Question: I'm intergrating openId in already developed code (mvc3/razor)
I changed the default route to Account/LogOn from Home/Index
When I viewed "View page source" from browser(right click), _Layout.cshtml is not rendering.
I can see only LogOn.cshtml in view page source.
I'm getting few errors,
I doubt this can be one of the reasons.

The diagram is output of "view page source"(by right clicking the browser page during runtime)
I need the the page to look like green box.
Red box is output of my program.
Please help.
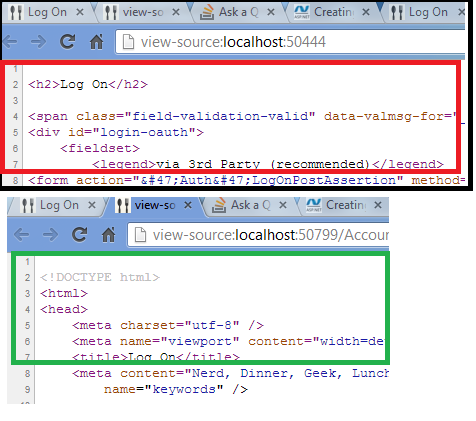
Answer: You either:
Returning LogOn.cshtm as partial from your action method (i.e., return Partial();)
or
Not specifying layout view for your LogOn.cshtm. If this is the case, specify a layout view in the _ViewStart.cshtml so that it applies to all pages by default OR specify it in the LogOn.cshtm itself using @ { Layout = "~/_Your-Layout-View.cshtml" } directive.